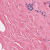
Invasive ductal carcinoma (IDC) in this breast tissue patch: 0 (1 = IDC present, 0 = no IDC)